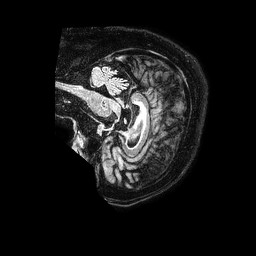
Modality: FLAIR
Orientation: sagittal
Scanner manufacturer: philips
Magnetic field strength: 1.5 T
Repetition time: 4.8 s
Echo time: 0.3 s